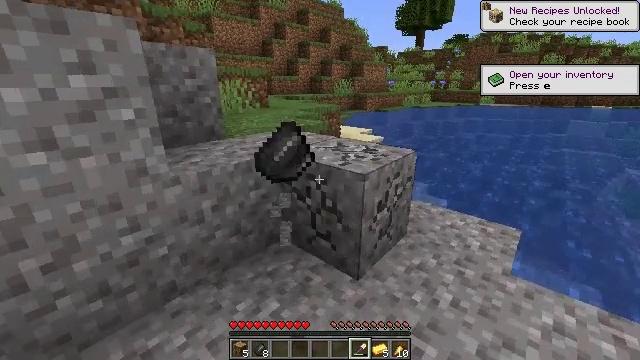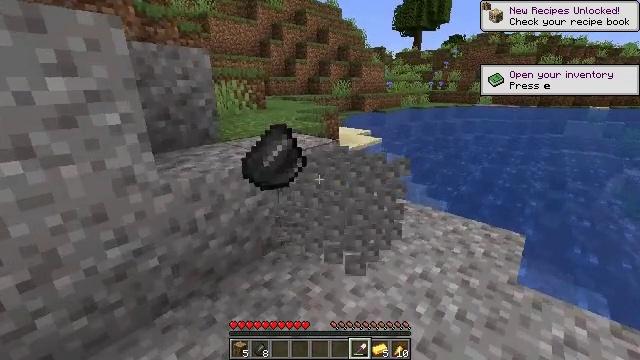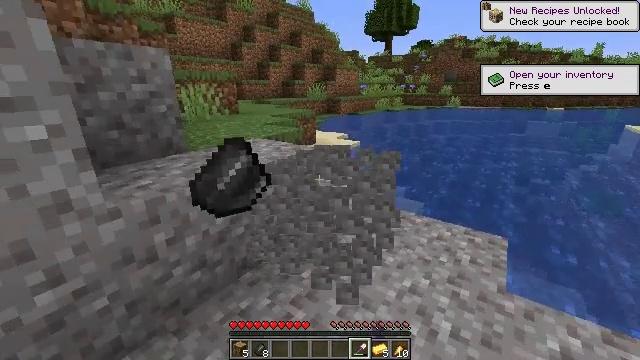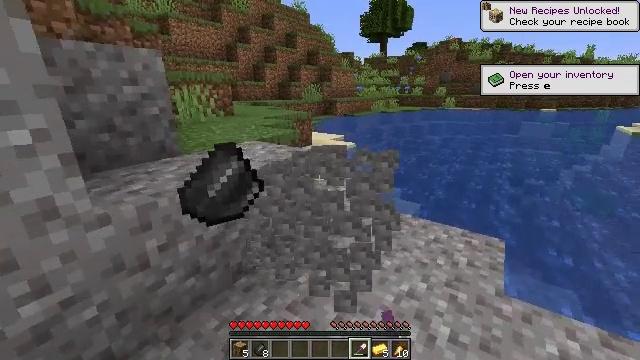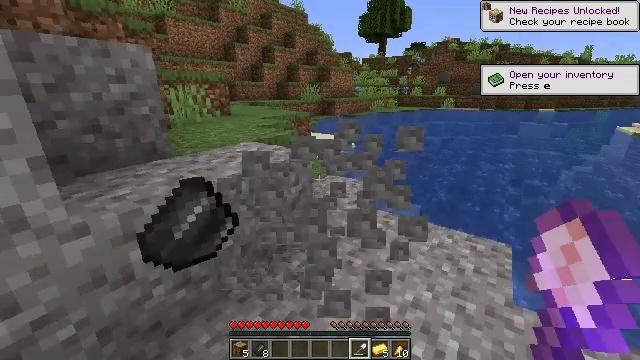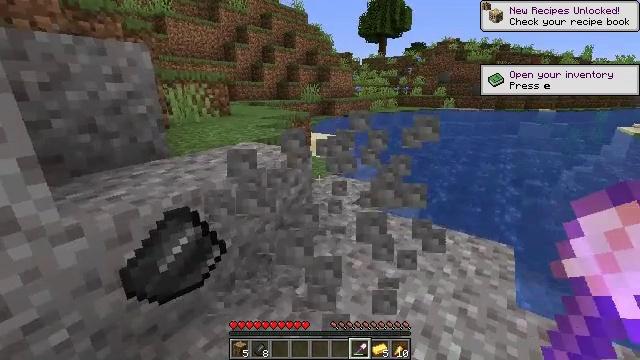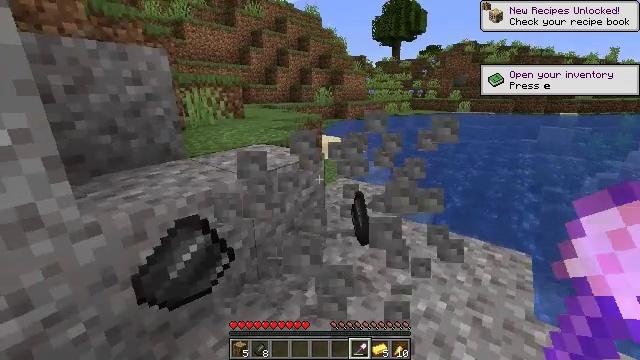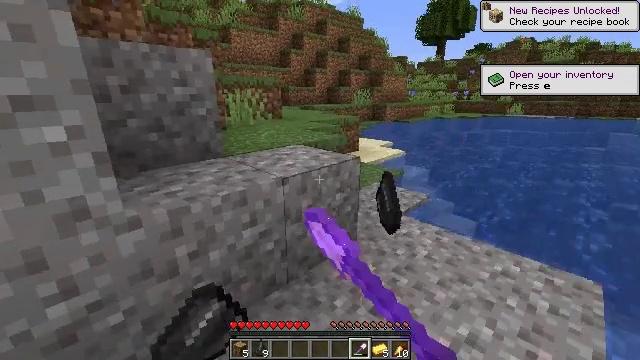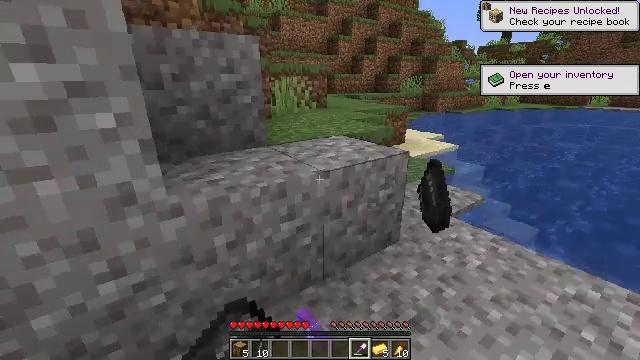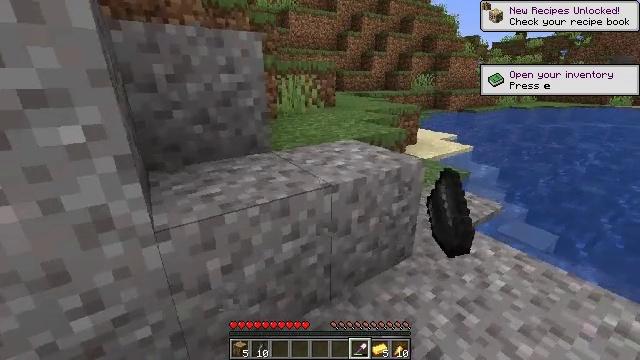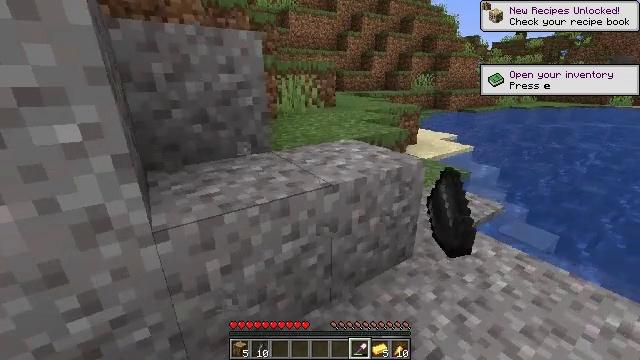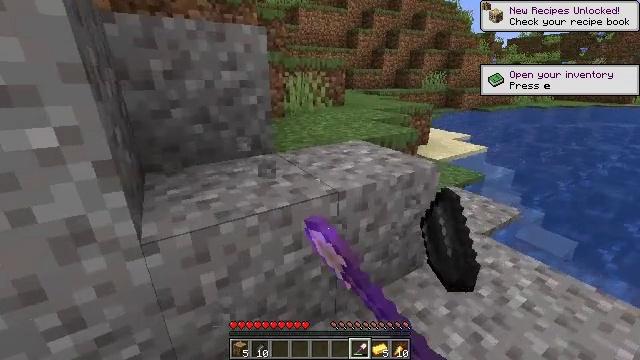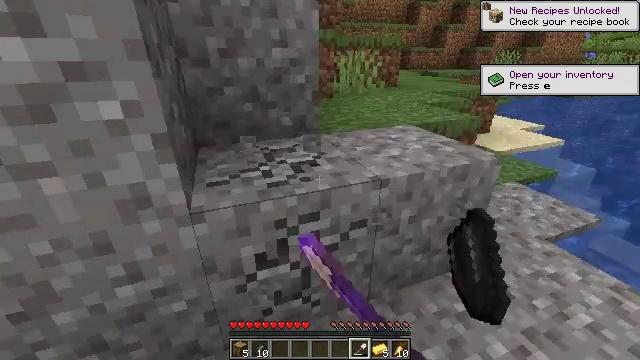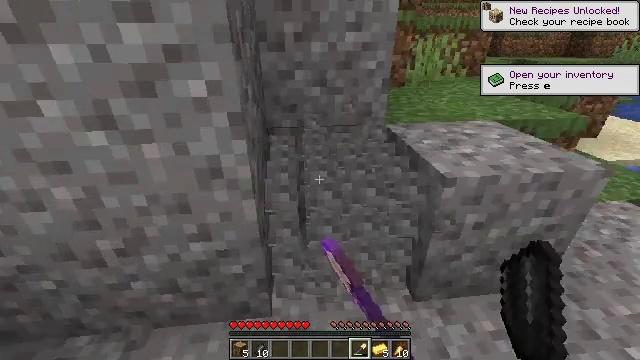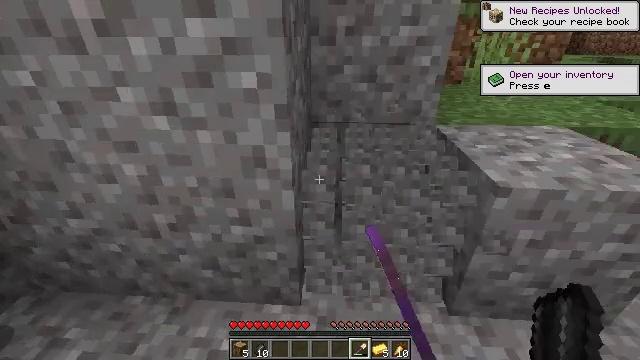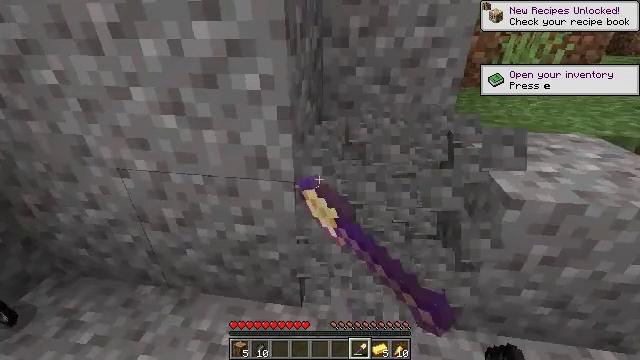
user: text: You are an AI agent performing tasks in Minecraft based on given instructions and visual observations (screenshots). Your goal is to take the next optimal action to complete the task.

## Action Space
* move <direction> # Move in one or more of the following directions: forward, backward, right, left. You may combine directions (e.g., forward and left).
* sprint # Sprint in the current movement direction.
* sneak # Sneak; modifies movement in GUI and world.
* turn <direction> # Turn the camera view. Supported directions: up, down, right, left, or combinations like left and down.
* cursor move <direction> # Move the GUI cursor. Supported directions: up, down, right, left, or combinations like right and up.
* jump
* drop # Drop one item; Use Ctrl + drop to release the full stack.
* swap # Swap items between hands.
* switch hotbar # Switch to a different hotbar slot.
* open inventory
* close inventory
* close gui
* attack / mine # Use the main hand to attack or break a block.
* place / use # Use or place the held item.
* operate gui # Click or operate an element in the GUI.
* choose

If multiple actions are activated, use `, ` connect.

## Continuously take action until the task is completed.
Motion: motion action
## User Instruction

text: Collect gravel for your inventory.
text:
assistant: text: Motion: move forward, attack / mine
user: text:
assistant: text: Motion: move forward, turn right, attack / mine
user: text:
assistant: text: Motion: attack / mine
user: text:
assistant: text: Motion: attack / mine
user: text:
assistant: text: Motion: attack / mine
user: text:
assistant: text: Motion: turn left, attack / mine
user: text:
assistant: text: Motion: move forward, turn left, attack / mine
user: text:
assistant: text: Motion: move forward, turn left and down, attack / mine
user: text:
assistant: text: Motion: move forward, turn left, attack / mine
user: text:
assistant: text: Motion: attack / mine
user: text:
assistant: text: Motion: turn left, attack / mine
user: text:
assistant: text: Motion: turn left and down, attack / mine
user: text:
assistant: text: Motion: turn left and down, attack / mine
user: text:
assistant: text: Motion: turn left, attack / mine
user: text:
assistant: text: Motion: move right, turn left, attack / mine
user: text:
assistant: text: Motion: move right, turn left, attack / mine
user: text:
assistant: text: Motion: move right, turn left and down, attack / mine
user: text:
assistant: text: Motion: turn left and down, attack / mine
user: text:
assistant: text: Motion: turn right, attack / mine
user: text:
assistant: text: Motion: turn right, attack / mine
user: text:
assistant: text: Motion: turn right, attack / mine
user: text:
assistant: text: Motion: turn left and down, attack / mine
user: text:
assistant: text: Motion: turn right and down, attack / mine
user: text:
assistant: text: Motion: turn up, attack / mine
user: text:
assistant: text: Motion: move right, turn left and up, attack / mine
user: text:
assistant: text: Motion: move right, turn left, attack / mine
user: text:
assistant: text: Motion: move right, turn left, attack / mine
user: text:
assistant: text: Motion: turn left, attack / mine
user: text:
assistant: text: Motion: turn left and up, attack / mine
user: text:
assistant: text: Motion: turn left, attack / mine